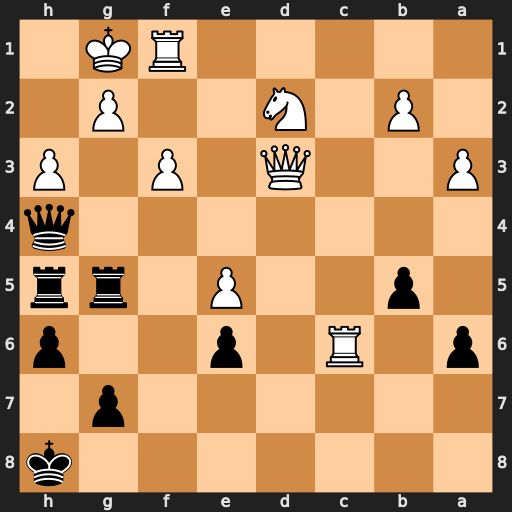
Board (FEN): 7k/6p1/p1R1p2p/1p2P1rr/7q/P2Q1P1P/1P1N2P1/5RK1
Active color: b
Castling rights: -
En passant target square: -
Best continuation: Rxg2+ Kxg2 Rg5+ Kh2 Qg3+ Kh1 Qxh3#